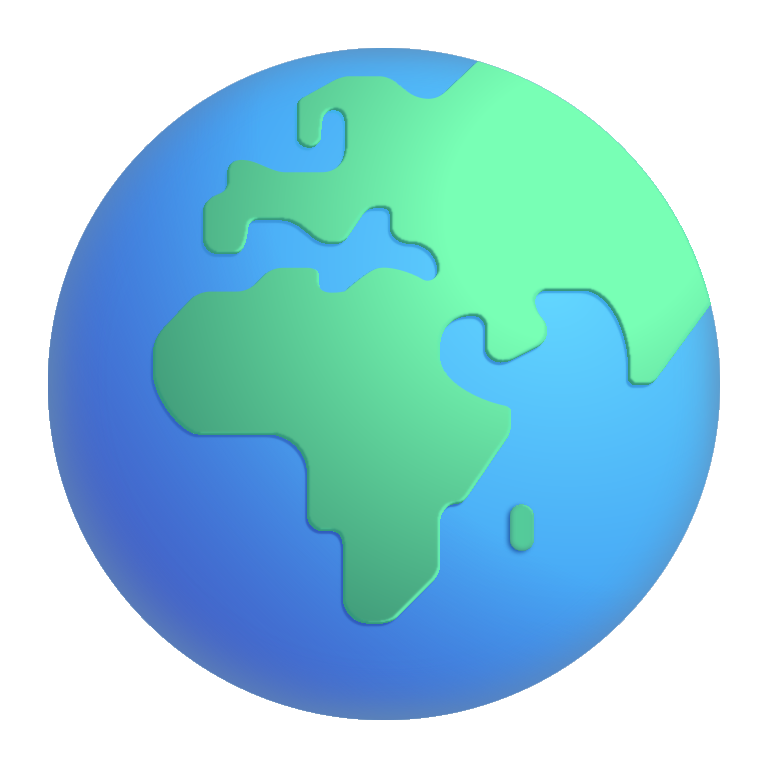
globe showing europe africa color